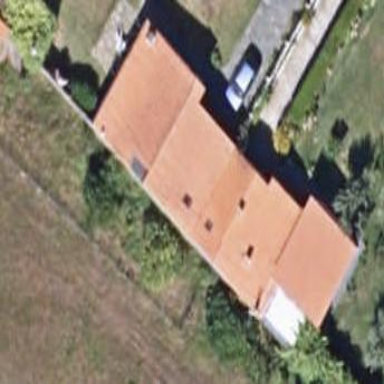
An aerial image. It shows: Simple and straightforward house.